Aerial crown-view tile of a tropical tree (Barro Colorado Island, Panama), acquired 20250217:
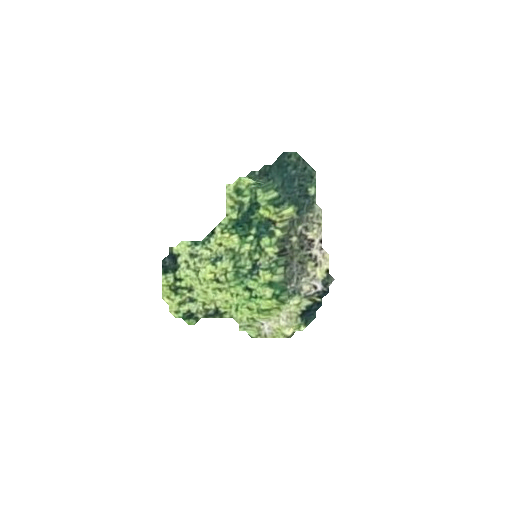
Species: Inga marginata
GBIF accepted scientific name: Inga marginata
Crown area: 30.073 m²